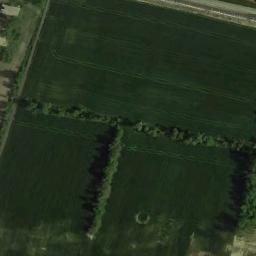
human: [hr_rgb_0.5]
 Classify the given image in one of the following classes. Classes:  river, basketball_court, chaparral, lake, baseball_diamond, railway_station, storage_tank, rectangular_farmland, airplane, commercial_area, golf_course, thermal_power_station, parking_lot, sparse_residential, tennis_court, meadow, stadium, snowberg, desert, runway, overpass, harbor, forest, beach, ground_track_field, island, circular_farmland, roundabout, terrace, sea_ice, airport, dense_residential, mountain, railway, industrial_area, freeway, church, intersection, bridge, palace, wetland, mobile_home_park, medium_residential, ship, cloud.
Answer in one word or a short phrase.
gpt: meadow